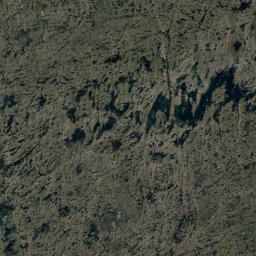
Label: wetland